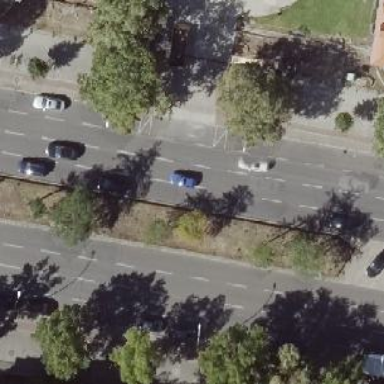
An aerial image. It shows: Secondary road with asphalt surface.